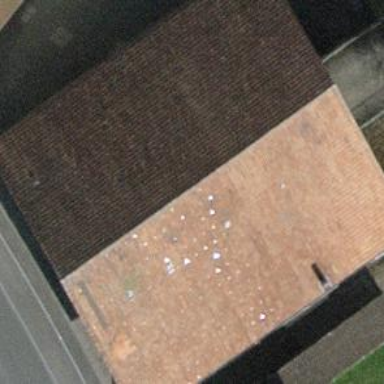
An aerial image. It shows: Commercial building.